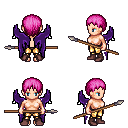
a pixel art fantasy rpg character, female body template, human, light skin, purple wings, gold greaves, pink plain hairstyle, maroon shoes, spear, four views (front, back, left, right), 2x2 character sprite sheet, small pixel art, hard edges, no anti-aliasing